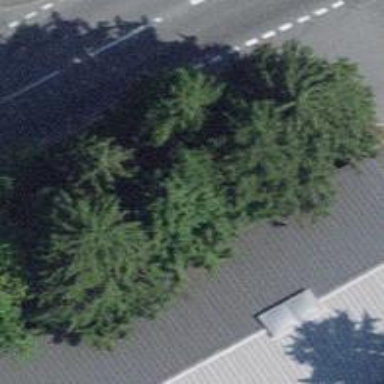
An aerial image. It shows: Mixed leaf type tree row.